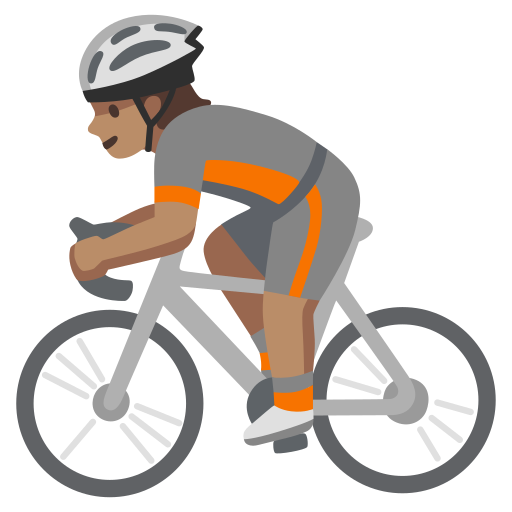
Emoji: 🚴🏽